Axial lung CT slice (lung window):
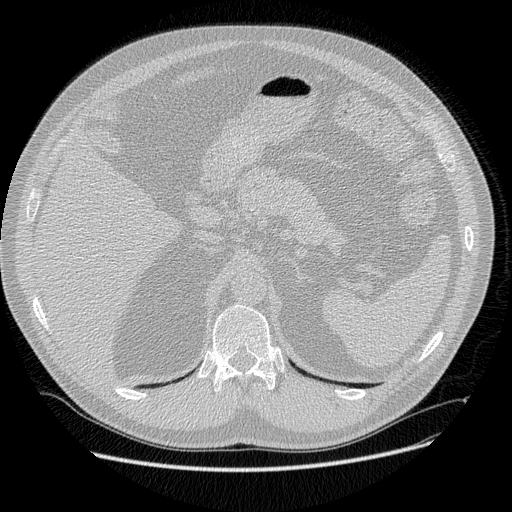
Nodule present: no